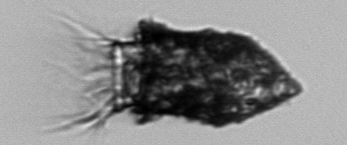
Label: Tintinnopsis